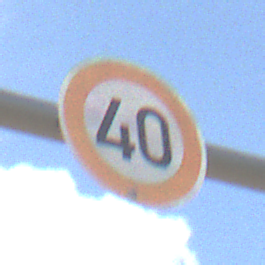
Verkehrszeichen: Geschwindigkeit40
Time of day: Midday
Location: Outdoor (Nature)
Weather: PartlyCloudy
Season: NotSpecified
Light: Natural